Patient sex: M
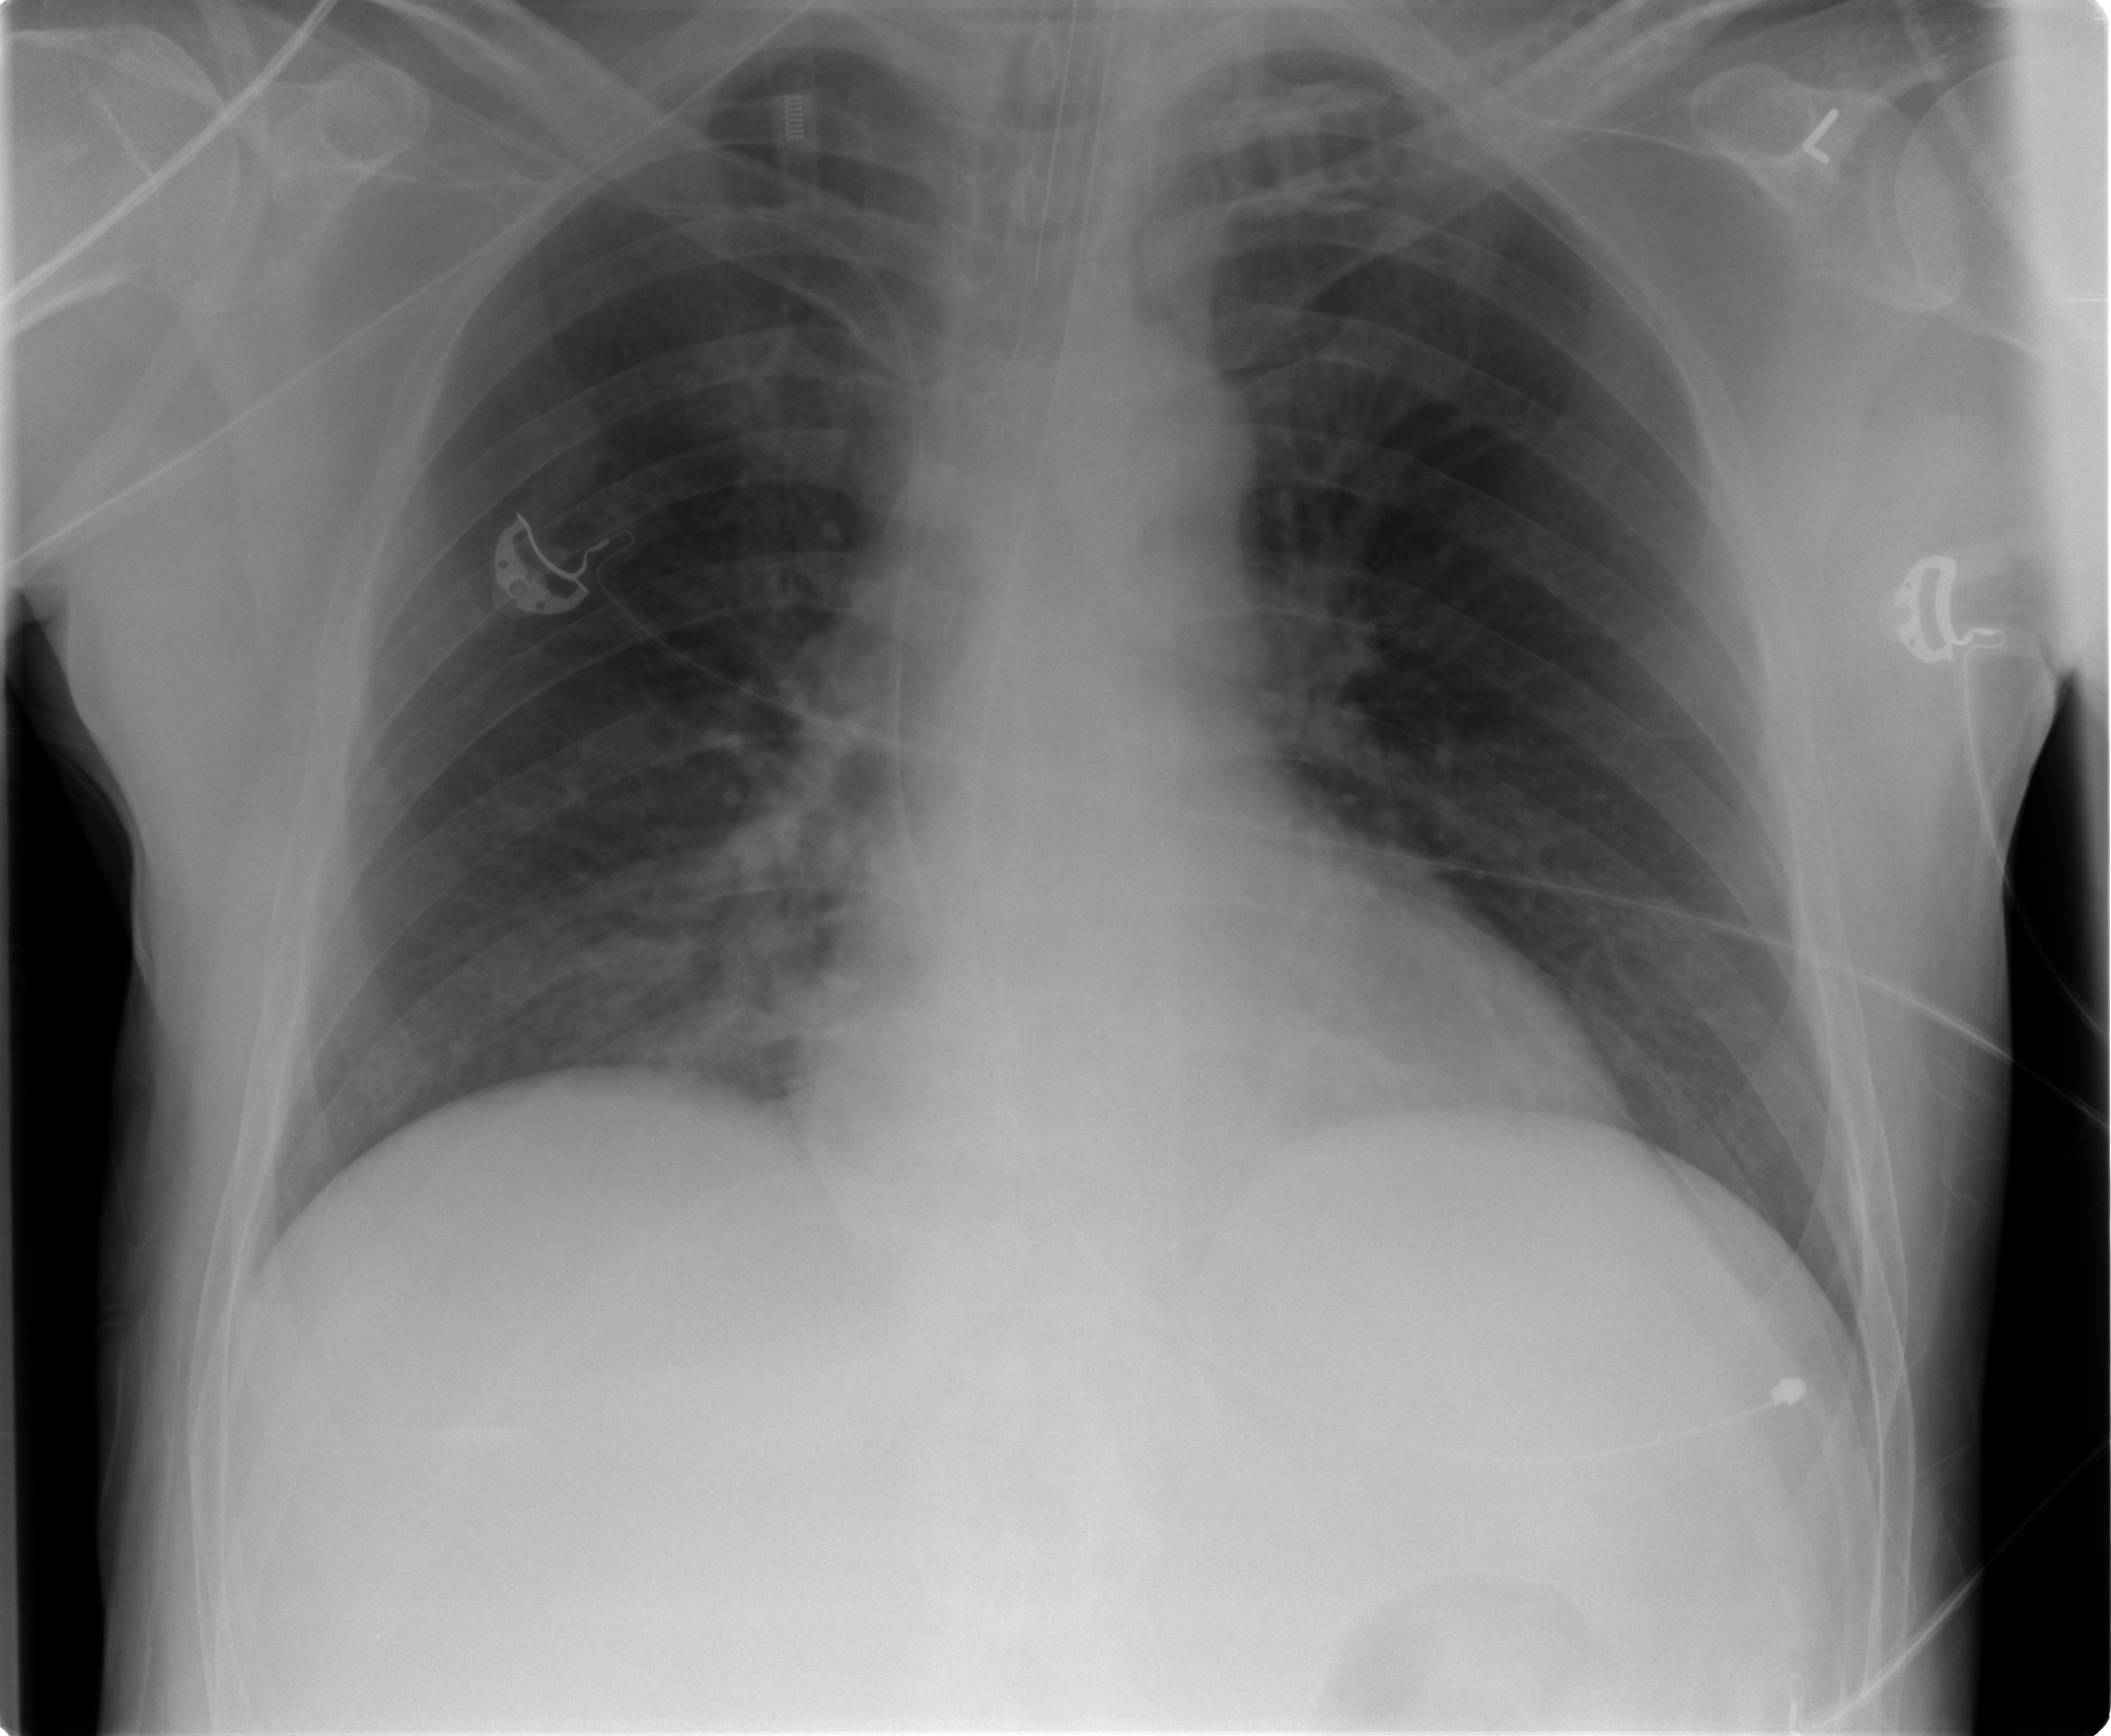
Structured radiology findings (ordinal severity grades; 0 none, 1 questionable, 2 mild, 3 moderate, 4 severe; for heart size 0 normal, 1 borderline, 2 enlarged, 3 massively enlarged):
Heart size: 0
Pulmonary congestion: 0
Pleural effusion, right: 0
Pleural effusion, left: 0
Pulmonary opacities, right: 1
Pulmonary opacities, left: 0
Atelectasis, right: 1
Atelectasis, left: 0